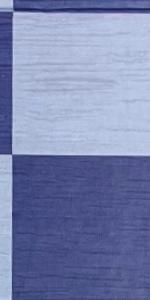
Label: Empty